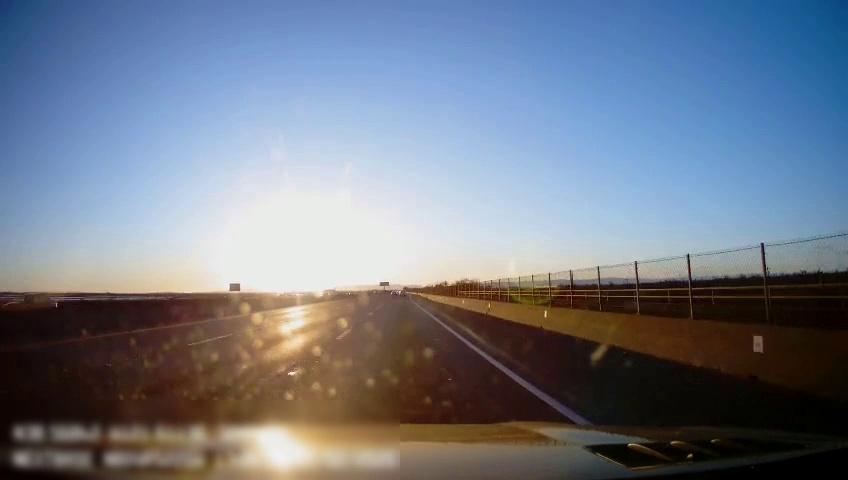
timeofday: Day
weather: Sunny
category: Drivable Space
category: Vehicles | Car
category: Lanes | Alternate Lane
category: Lanes | Current Lane
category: Lanes | Current Lane
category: Lanes | Alternate Lane